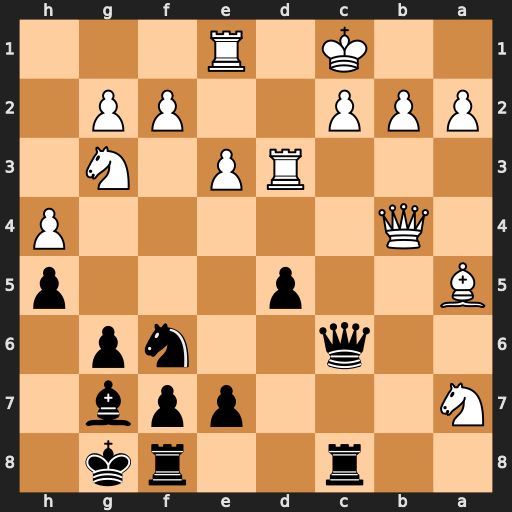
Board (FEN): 2r2rk1/N3ppb1/2q2np1/B2p3p/1Q5P/3RP1N1/PPP2PP1/2K1R3
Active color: b
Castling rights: -
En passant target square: -
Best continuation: Qxc2#